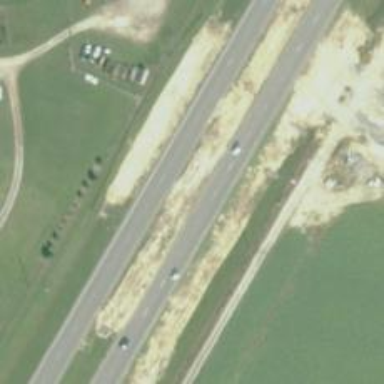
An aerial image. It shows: Trunk link highway.